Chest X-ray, AP view. Patient: 20 years old, sex M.
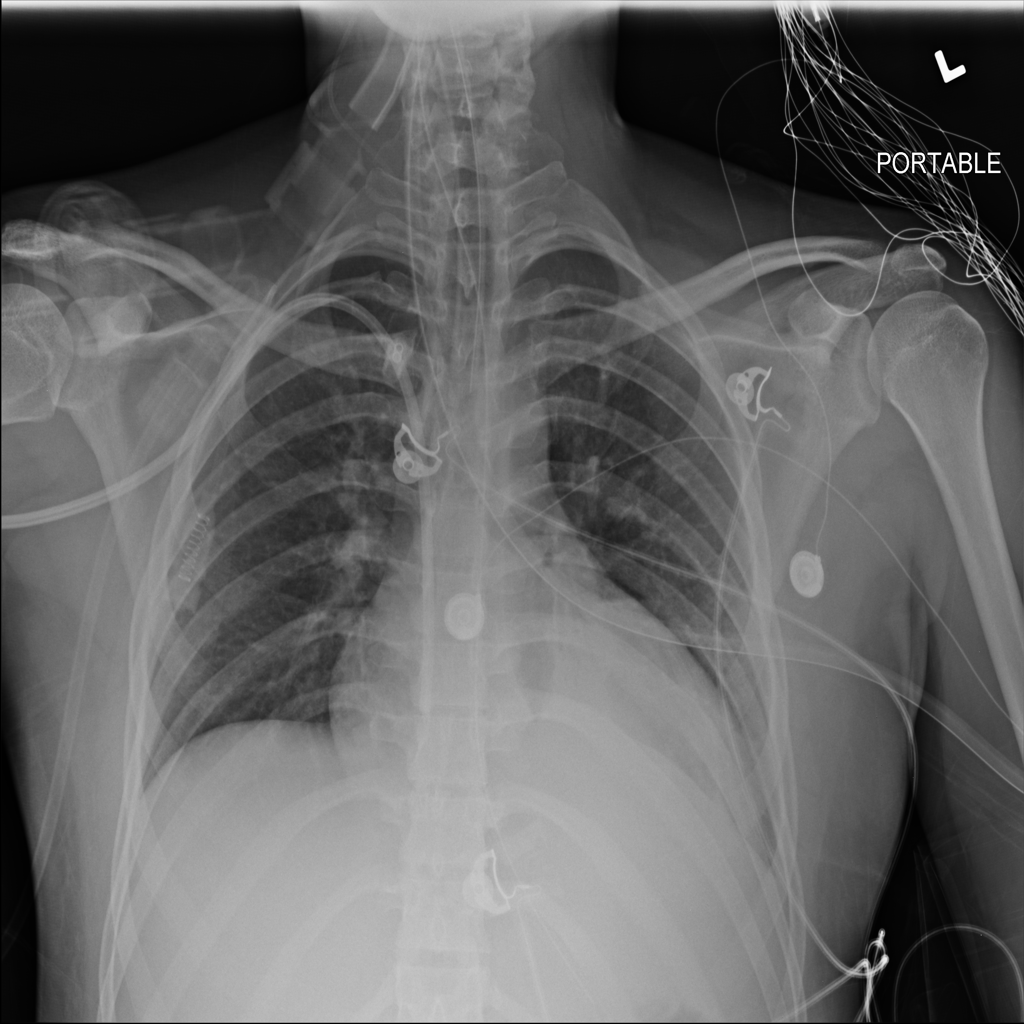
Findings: Atelectasis, Cardiomegaly, Consolidation, Effusion, Infiltration